Aerial crown-view tile of a tropical tree (Barro Colorado Island, Panama), acquired 20250124:
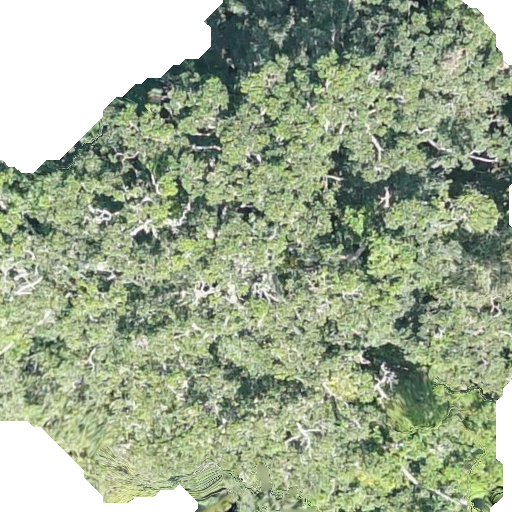
Species: Brosimum alicastrum
GBIF accepted scientific name: Brosimum alicastrum
Crown area: 421.168 m²